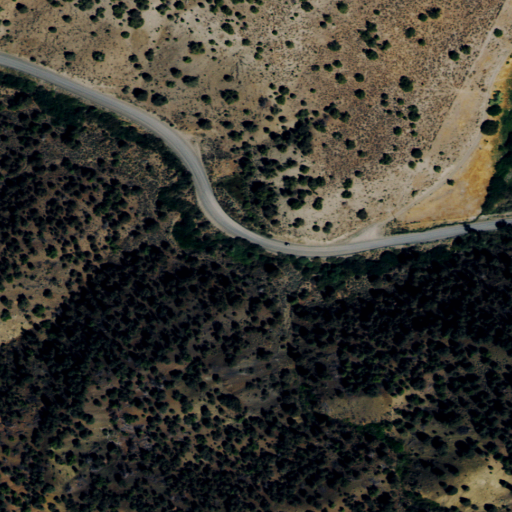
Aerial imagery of valley in Nevada named Jacks Canyon containing shrub, evergreen forest, and woody wetlands